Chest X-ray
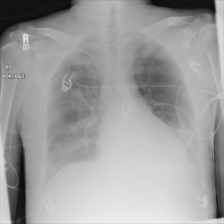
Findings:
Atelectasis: negative
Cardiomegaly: negative
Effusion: positive
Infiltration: positive
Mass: negative
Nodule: negative
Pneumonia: negative
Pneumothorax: negative
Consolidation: negative
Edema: negative
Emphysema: negative
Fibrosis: negative
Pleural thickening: negative
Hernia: negative